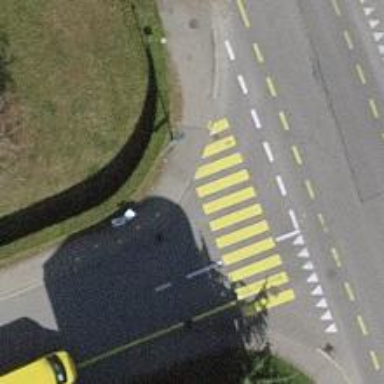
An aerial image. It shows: Zebra crossing on the road.